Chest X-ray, PA view. Patient: 60 years old, sex F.
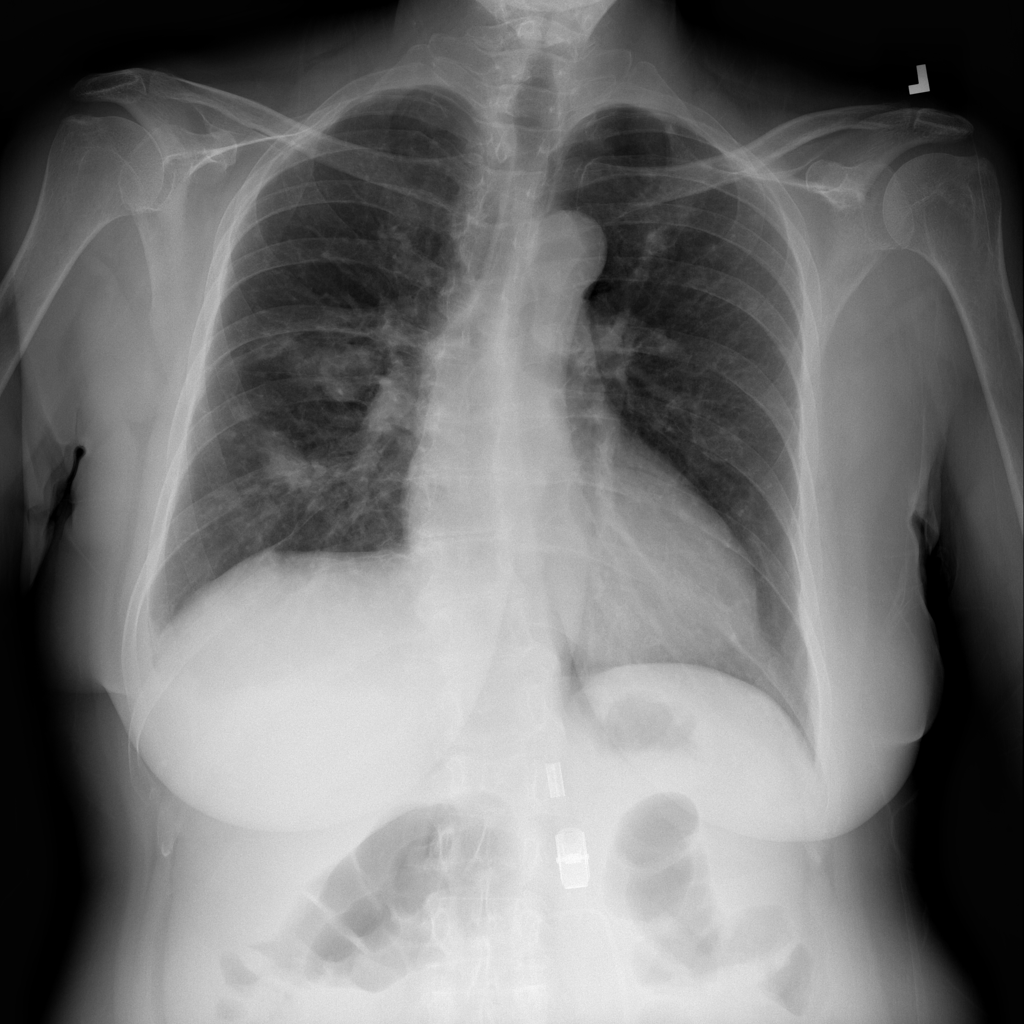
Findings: Effusion, Mass, Nodule